Interaction volume radius: 10 \u00c5
Interaction volume height: 10 \u00c5
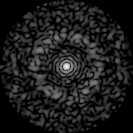
Disorder parameter: 0.8352